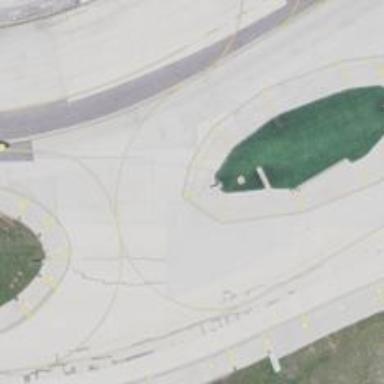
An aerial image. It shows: View of taxiway at the airport.